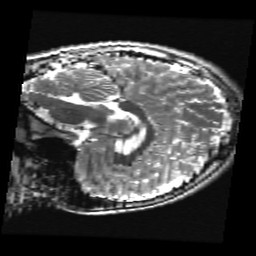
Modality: T2w
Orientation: sagittal
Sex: male
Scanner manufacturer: ge
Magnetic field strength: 3 T
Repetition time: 5 s
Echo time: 0.101 s